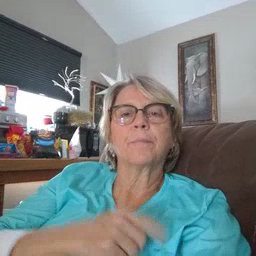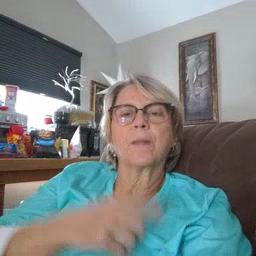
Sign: arm